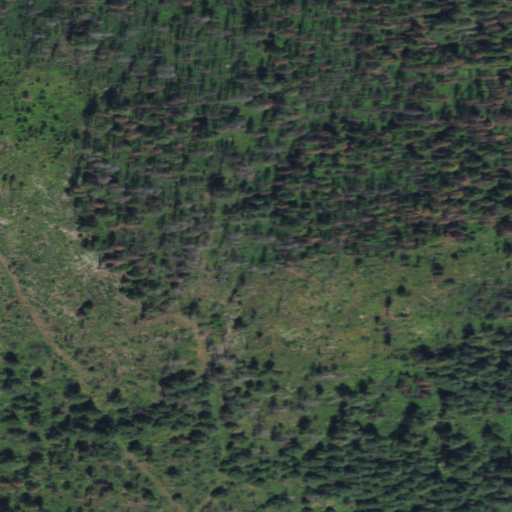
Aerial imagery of mountain in Washington named Blue Mountain containing evergreen forest and shrub